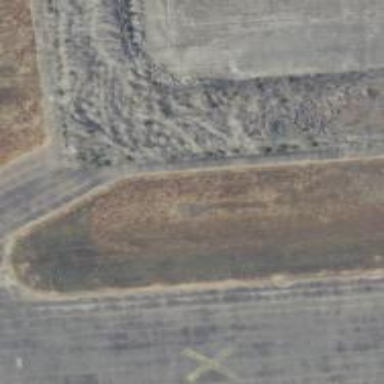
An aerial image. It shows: Image of taxiway at airport.